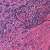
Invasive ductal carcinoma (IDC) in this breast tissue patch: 1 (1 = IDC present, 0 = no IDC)